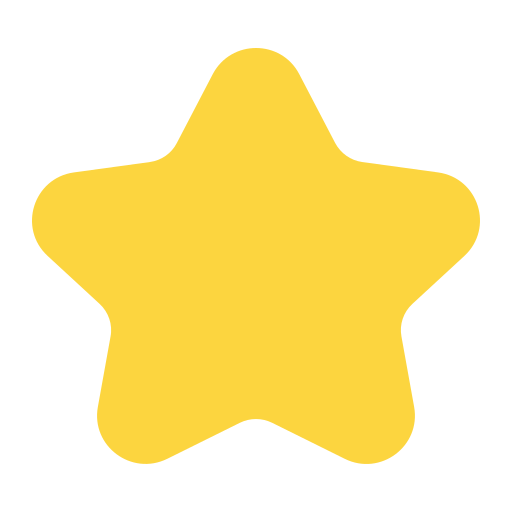
star flat